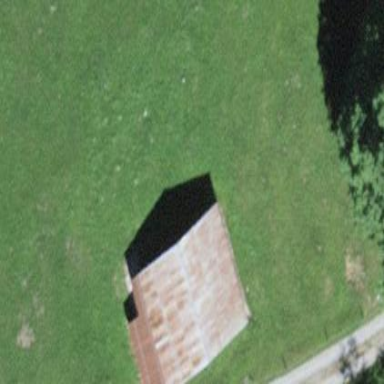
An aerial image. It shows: Barn.